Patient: sex M, age 65
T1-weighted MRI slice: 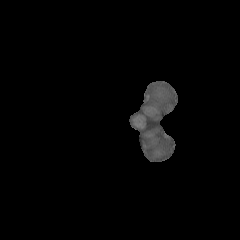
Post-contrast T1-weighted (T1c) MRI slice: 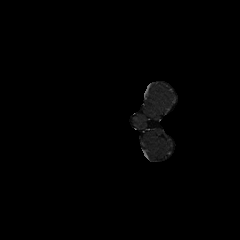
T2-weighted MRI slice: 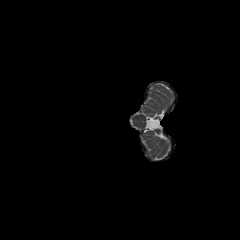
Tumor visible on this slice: no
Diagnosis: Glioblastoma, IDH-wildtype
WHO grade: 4